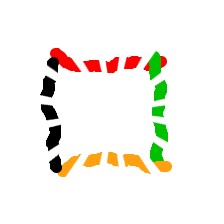
Shape: square